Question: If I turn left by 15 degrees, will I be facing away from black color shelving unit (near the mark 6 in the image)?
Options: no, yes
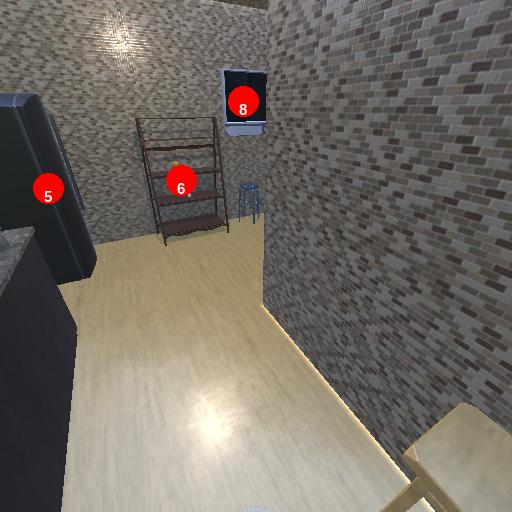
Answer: no